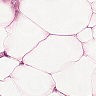
Metastatic tissue present: yes